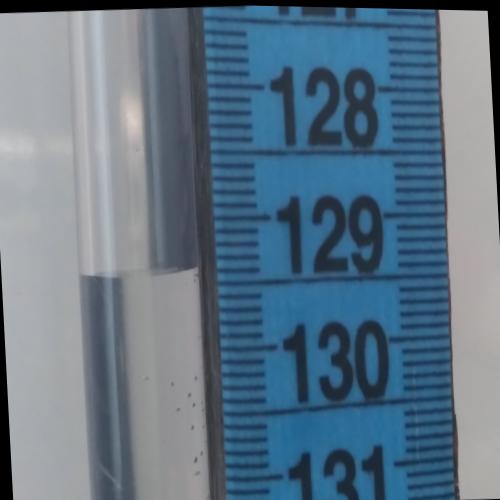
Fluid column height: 129.4 cm